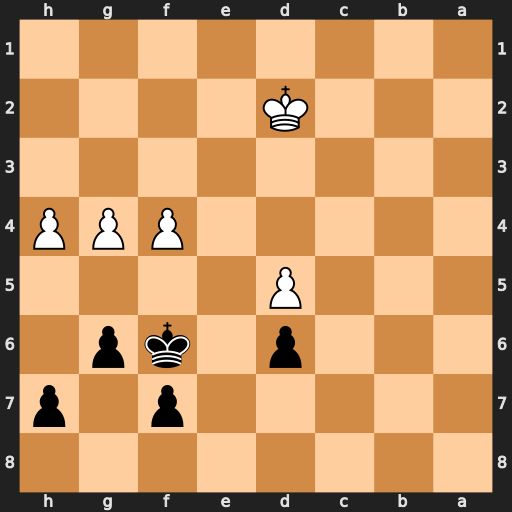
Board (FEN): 8/5p1p/3p1kp1/3P4/5PPP/8/3K4/8
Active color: b
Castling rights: -
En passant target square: -
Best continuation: h5 g5+ Kf5